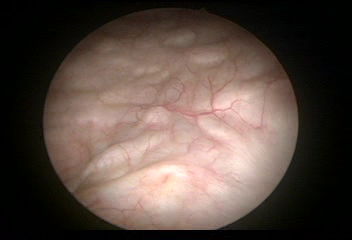
Modality: WLC
Class: Anatomical landmarks
Subclass: UreteralOrifice
Bladder cancer association: No
Annotated structures: Left ureteral orifice